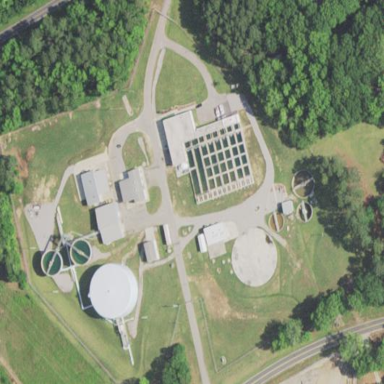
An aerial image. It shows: Man-made water works facility.